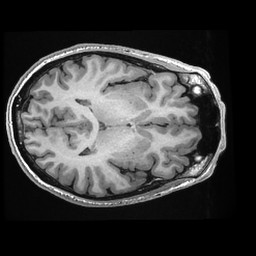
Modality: T1w
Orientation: axial
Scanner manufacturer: ge
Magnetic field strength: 3 T
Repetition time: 0.007788 s
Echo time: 0.00302 s